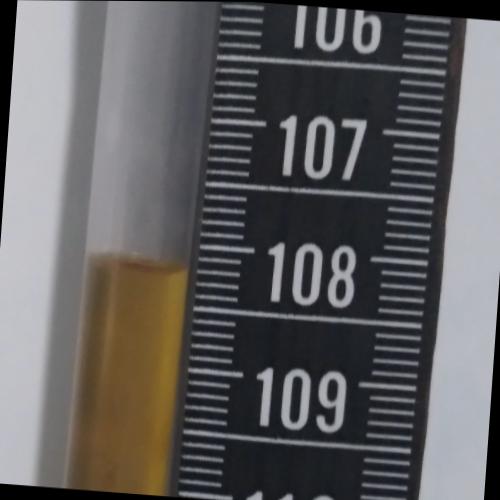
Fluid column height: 108.2 cm